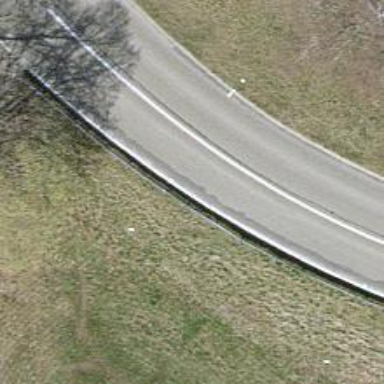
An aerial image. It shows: Secondary road.